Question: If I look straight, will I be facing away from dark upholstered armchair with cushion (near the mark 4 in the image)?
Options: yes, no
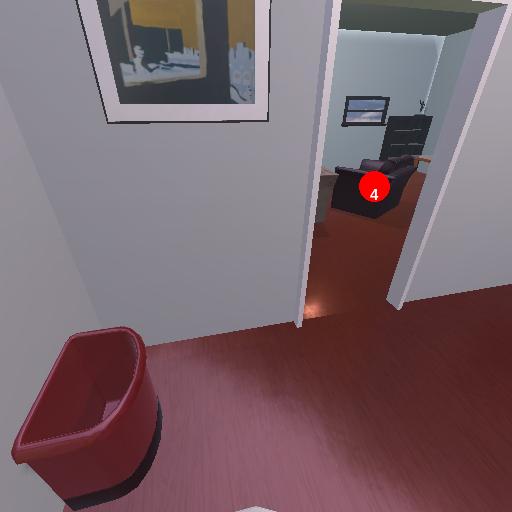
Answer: yes